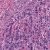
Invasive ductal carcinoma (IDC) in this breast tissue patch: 1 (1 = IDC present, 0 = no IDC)